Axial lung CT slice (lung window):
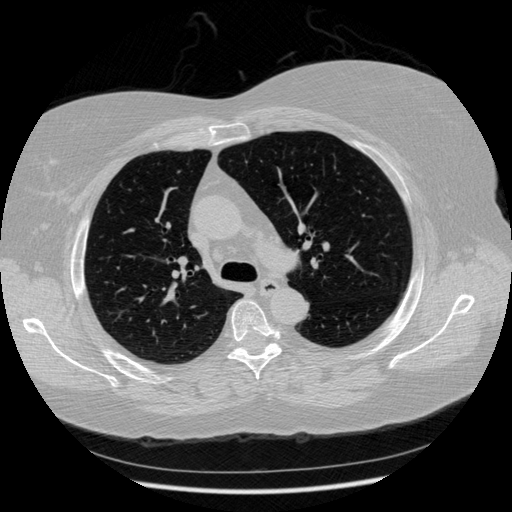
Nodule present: no